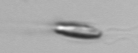
Label: Chrysochromulina